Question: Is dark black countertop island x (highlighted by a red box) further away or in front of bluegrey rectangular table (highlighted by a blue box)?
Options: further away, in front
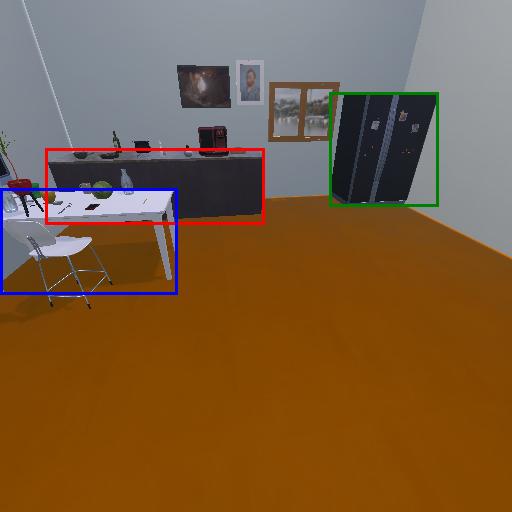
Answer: further away